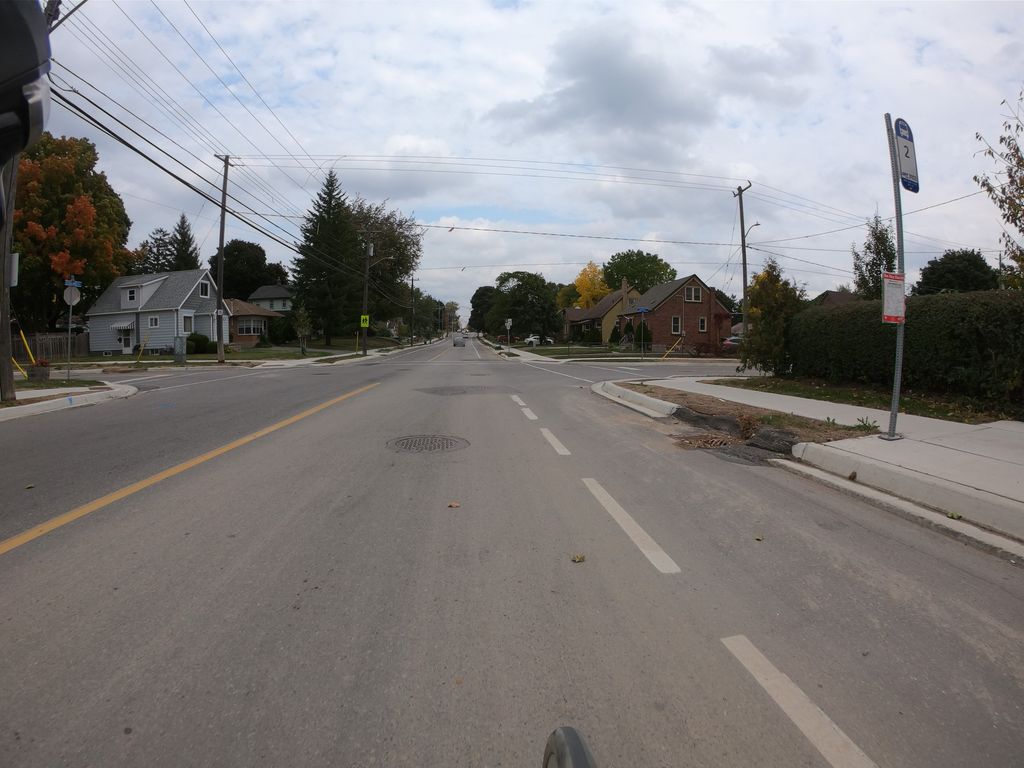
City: kitchener-waterloo